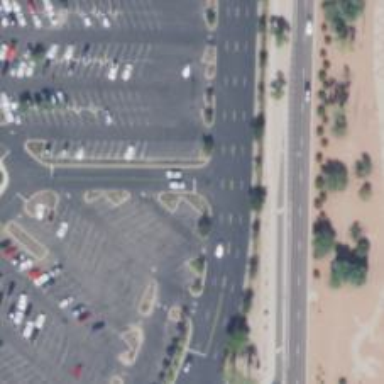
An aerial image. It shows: Solid stop line on the road.